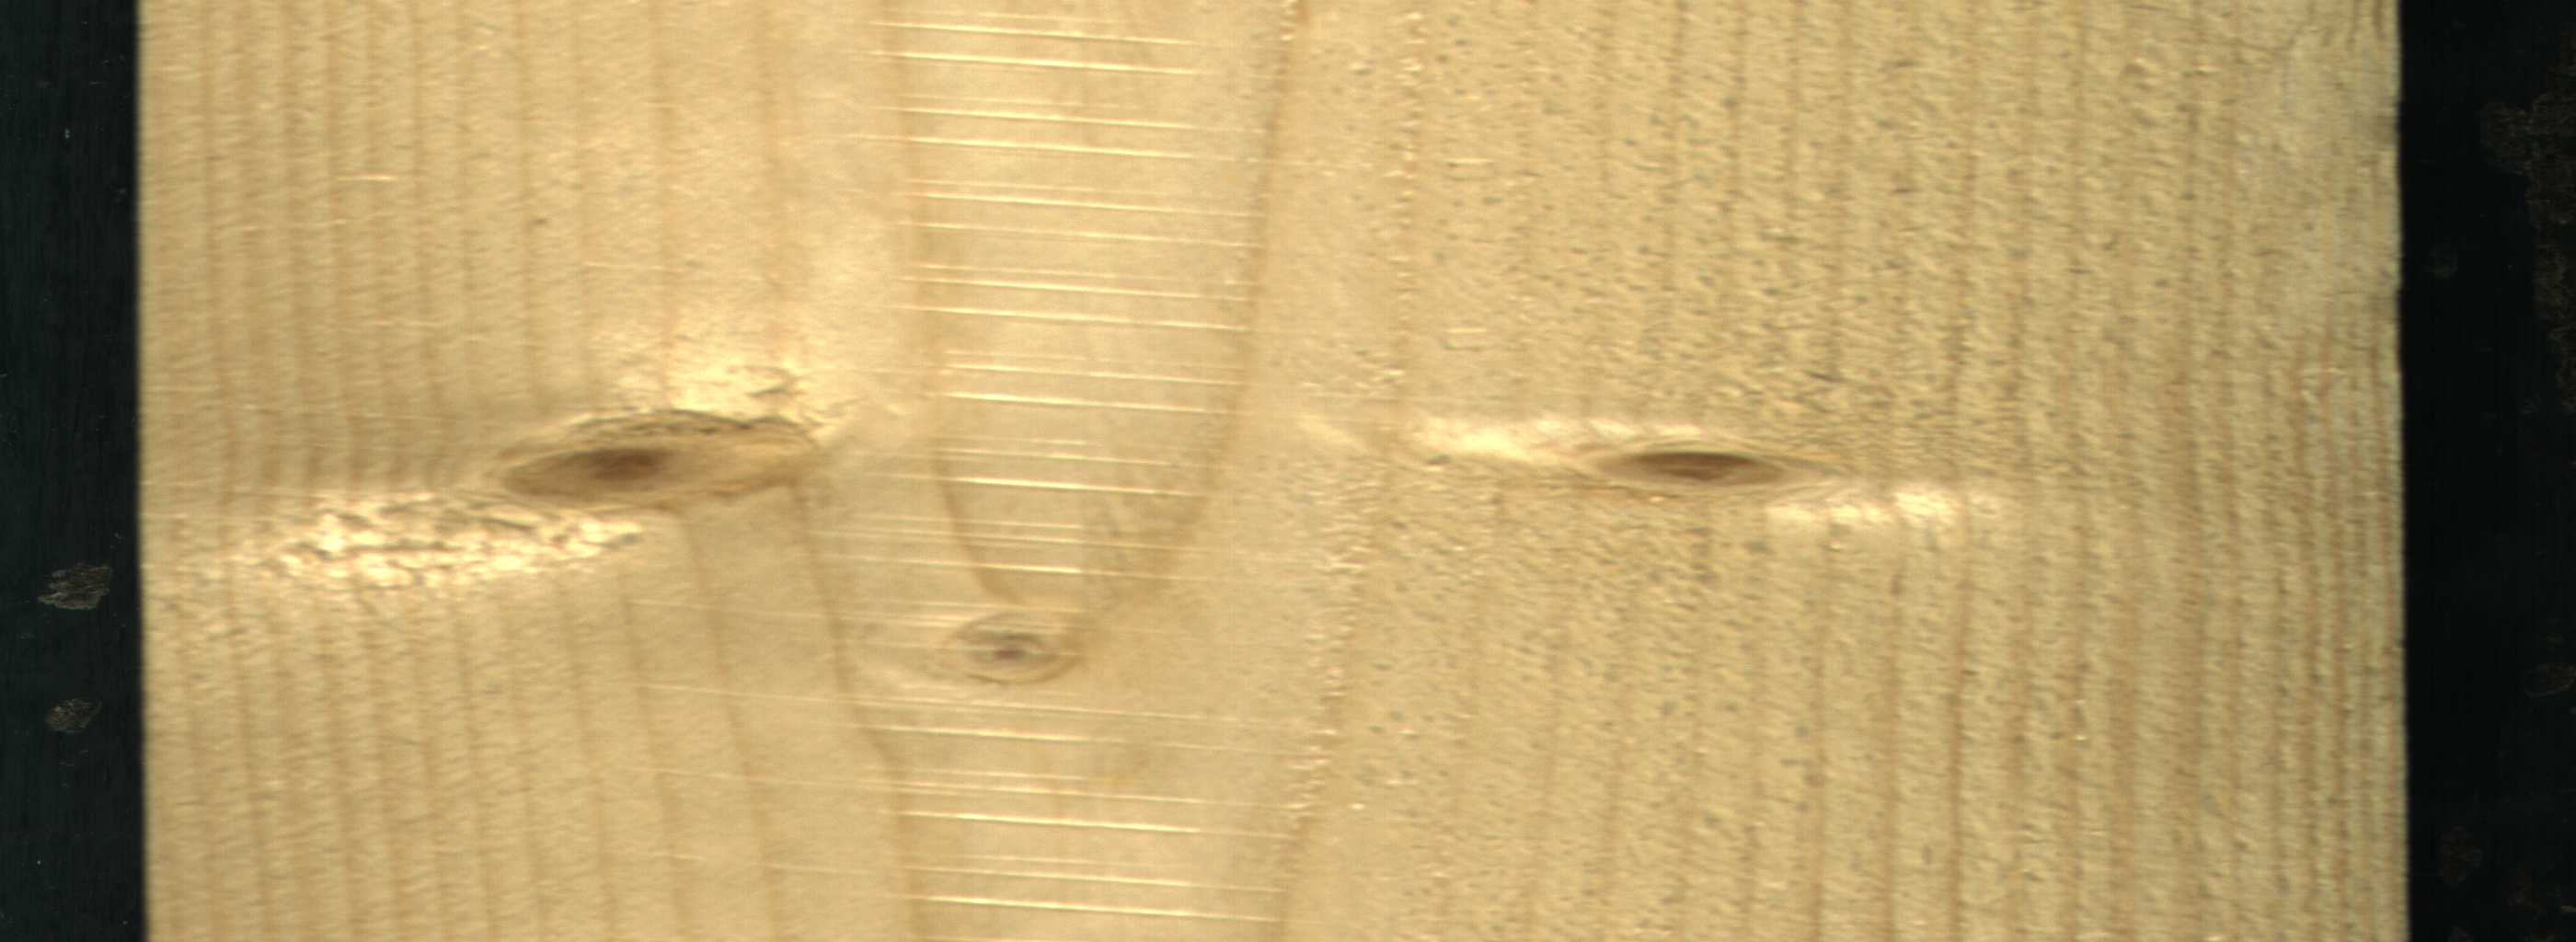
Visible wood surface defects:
Live_Knot
Live_Knot
Live_Knot